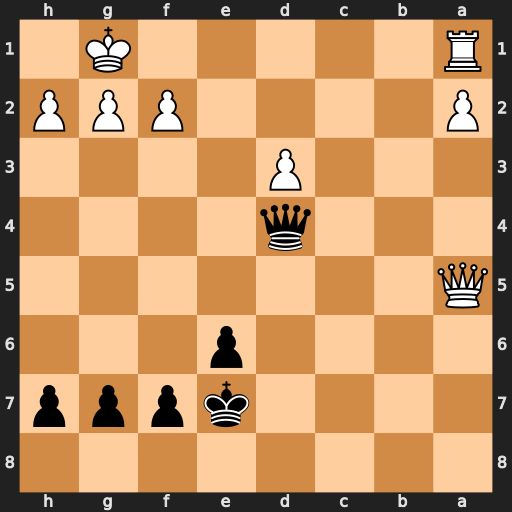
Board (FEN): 8/4kppp/4p3/Q7/3q4/3P4/P4PPP/R5K1
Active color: b
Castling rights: -
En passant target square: -
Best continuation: Qxa1+ Qe1 Qxe1#